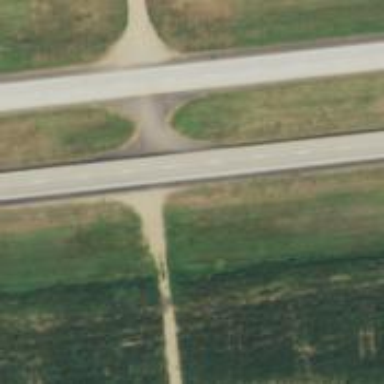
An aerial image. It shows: This image shows trunk highway that functions as expressway.